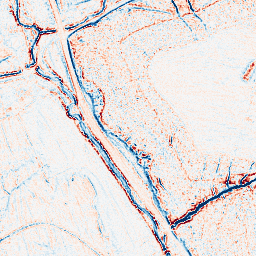
Category: classical
Decomposition family: uniform
Decomposition parameters: size: 5
Upsampling method: bicubic_3x
Upsampling parameters: scale: 3
Upsampling scale: 3